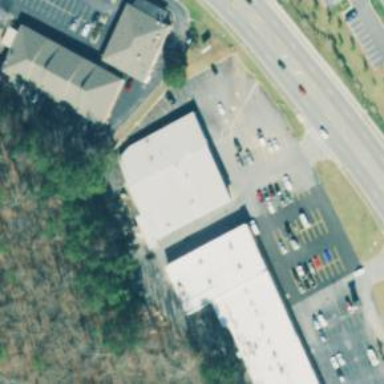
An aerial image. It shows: Building.